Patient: sex M, age 52
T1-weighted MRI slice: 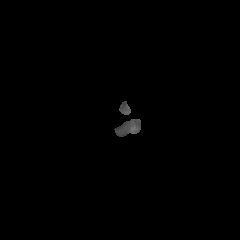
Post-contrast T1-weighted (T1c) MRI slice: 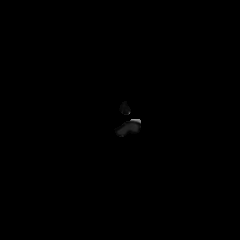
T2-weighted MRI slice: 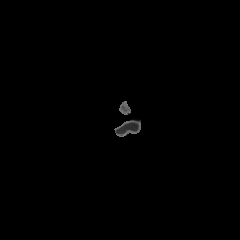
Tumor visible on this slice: no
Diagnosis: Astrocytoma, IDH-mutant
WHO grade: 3